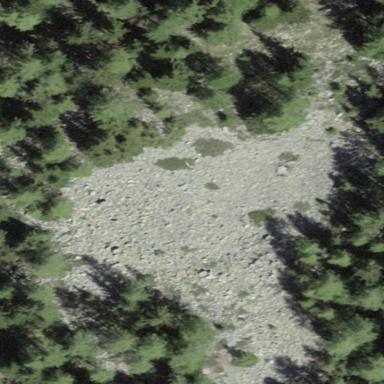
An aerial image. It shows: Scree landscape.